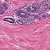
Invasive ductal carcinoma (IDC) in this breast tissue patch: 0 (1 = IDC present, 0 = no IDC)